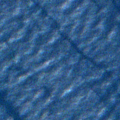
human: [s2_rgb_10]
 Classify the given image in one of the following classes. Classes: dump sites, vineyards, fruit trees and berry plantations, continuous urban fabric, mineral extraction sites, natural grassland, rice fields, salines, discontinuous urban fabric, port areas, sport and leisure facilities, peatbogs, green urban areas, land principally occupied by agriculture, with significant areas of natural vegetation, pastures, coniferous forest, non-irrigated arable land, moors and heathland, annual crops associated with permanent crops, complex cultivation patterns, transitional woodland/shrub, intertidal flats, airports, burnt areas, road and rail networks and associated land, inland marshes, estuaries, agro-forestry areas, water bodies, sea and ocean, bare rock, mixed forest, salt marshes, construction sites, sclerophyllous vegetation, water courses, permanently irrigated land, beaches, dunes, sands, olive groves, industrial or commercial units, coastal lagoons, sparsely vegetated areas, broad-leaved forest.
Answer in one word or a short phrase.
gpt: sea and ocean